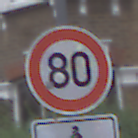
Verkehrszeichen: Geschwindigkeit80
Zusatzzeichen unten: HinweisDurchSinnbild18
Umgebung: Outdoor, Urban
Tageszeit: MorningAfternoon
Wetter: Overcast
Licht: Natural
Jahreszeit: NotSpecified
Kontrast: LowContrast